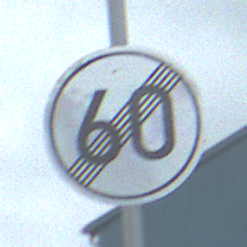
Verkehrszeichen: EndeGeschwindigkeit60
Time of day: Midday
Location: Outdoor (Suburban)
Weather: Overcast
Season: NotSpecified
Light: Natural